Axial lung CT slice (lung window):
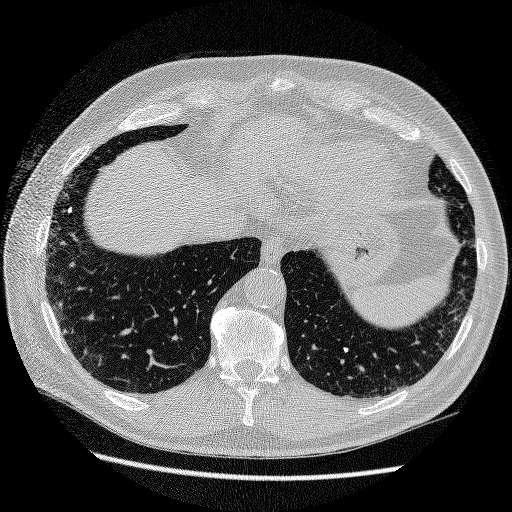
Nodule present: yes
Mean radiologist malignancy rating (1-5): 1